Question: I'm getting the error message below:

Upon clicking the doclink which was being attached in the e-mail which was generated by me through clicking the send to managers button. I also tried using NotesURL instead of doclink:
'''
Call rtitem.appendtext(emaildoc.Notesurl)
'''
but the generated URL is different from the doclink. Below is the generated from the doclink itself.
notes://LNCDC@PHGDC/__48257E3E00234910.nsf/0/237B2549EEA393A948257E530042BA4A?OpenDocument
Notes://LNCDC/48257E3E00234910/28BD6697AB48F55348257E2D0006CF60/C9B0266FDC0D929E48257E530041D6F9
Can you please help? Below is my agent code.
'''
%REM
Agent Send Email to Managers
%END REM
Option Public
Option Declare
Dim s As NotesSession
Dim db As NotesDatabase
Dim emaildoc As NotesDocument
Dim paydoc As NotesDocument
Dim rtitem As NotesRichTextItem
Dim i As Integer
Dim view As NotesView
Sub Initialize
Set s = New NotesSession
Set db = s.CurrentDatabase
Set view = db.GetView("Pending Claims")
Dim addresses As NotesName
Dim arrpem As Variant
ReDim arrpem(0)
Set paydoc = view.GetFirstDocument
'// Store all PEM names in an array
While Not(paydoc Is Nothing)
ReDim Preserve arrpem(UBound(arrpem) + 1)
arrpem(UBound(arrpem)) = paydoc.PeopleManager(0)
Set paydoc = view.GetNextDocument(paydoc)
Wend
'// Remove all duplicate PEM names and empty entries in the array
arrpem = FullTrim(ArrayUnique (arrpem))
'// Loop the PEM names array
ForAll pem In arrpem
Set emaildoc = New NotesDocument(db)
Set addresses = New NotesName(pem)
If addresses.abbreviated <> "" Then
emaildoc.SendTo = addresses.abbreviated
emaildoc.Subject = "Leave Balances of your Direct Reports"
emaildoc.Form = "Memo"
Set rtitem = New NotesRichTextItem(emaildoc, "Body")
Call rtitem.AppendText("Dear " & addresses.common & ",")
Call rtitem.AddNewLine(2)
'// Remove paydoc value which was used in the PEM names array
Set paydoc = Nothing
'// Get all documents that has matching PEM name in the view
Dim dc As NotesDocumentCollection
Set dc = view.GetAllDocumentsByKey(addresses.Abbreviated, True)
Set paydoc = dc.GetFirstDocument
'// Append doc link of employee
While Not(paydoc Is Nothing)
Call rtitem.AppendText("Doc link of :" & paydoc.FMName(0) & " " & paydoc.LastName(0))
Call rtitem.appenddoclink(emaildoc, "Link to Leave Balance of " & paydoc.FMName(0) & " " & paydoc.LastName(0))
Call rtitem.AddNewLine(1)
Set paydoc = dc.GetNextDocument(paydoc)
Wend
'// Send email per PEM
Call emaildoc.Send(False)
End If
End ForAll
MsgBox "Emails successfully sent."
End Sub
'''
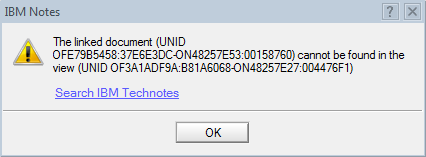
Answer: The doclink is pointing back to the document you've created in memory for your email. When sent, that document no longer exists in the original database.
Change your code to be:
'''
Call rtitem.appendtext(paydoc.Notesurl)
'''